Field crop: maize
Growth stage: 2
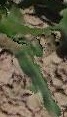
Species: maize